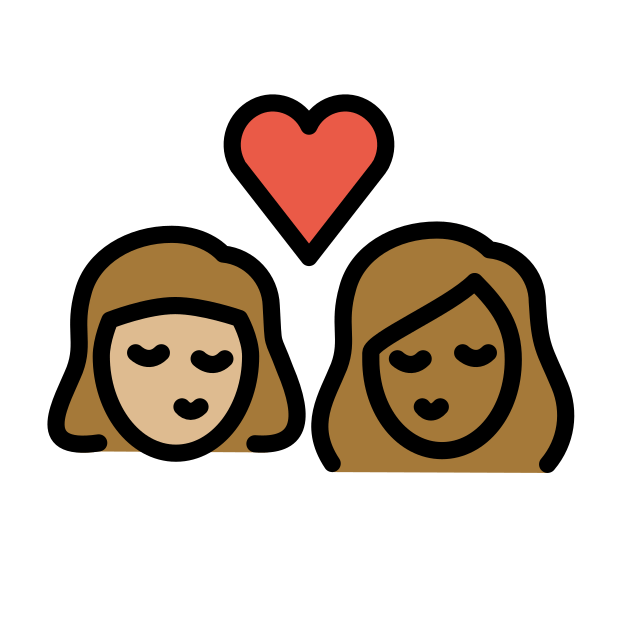
kiss: woman, woman, medium-light skin tone, medium-dark skin tone